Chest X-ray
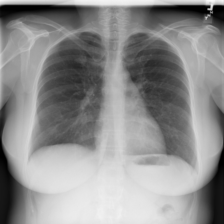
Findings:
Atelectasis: negative
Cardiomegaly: negative
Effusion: negative
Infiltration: negative
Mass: negative
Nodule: negative
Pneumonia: negative
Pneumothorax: negative
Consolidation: negative
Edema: negative
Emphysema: negative
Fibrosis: negative
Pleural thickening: negative
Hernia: negative